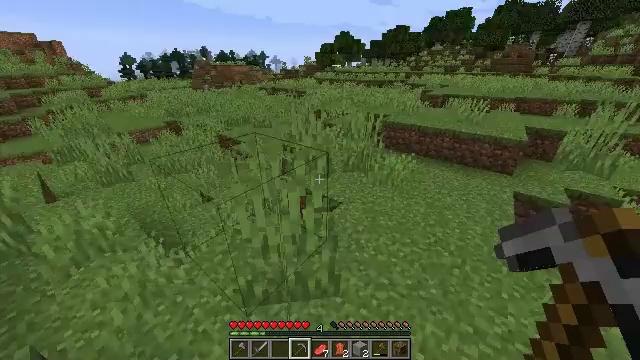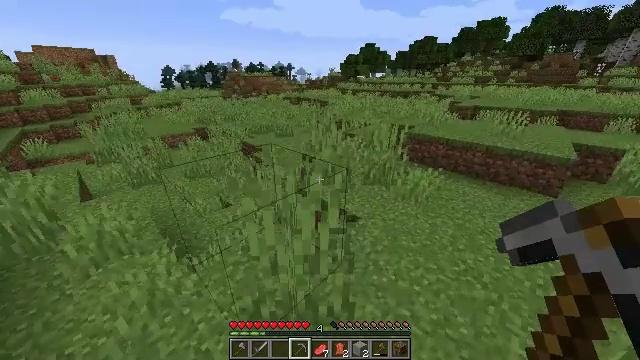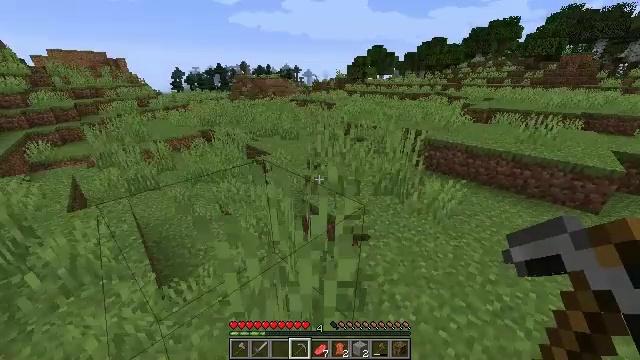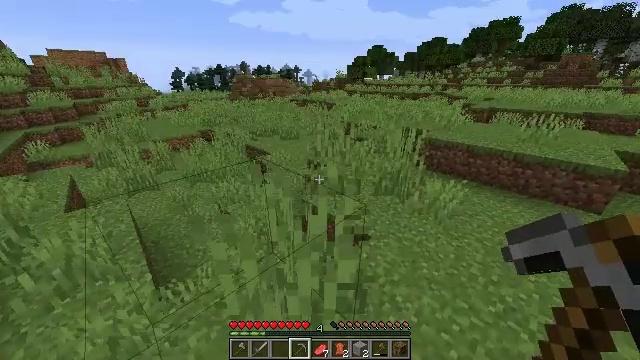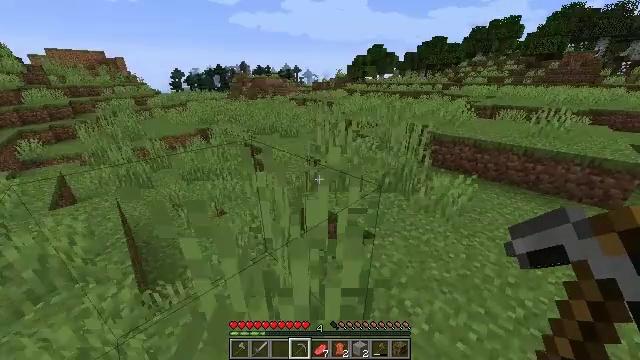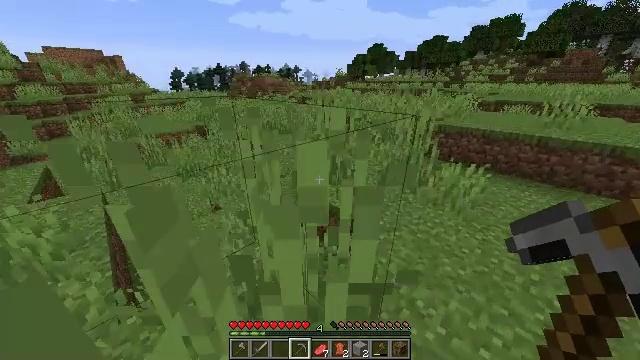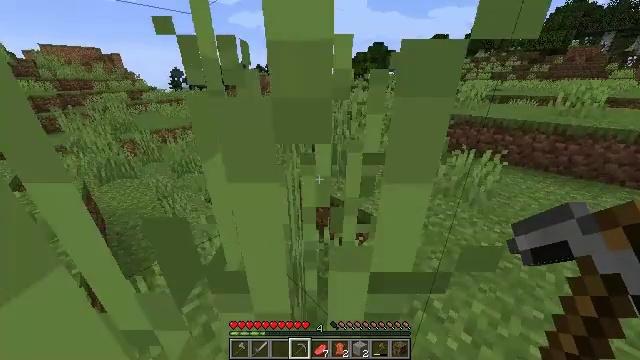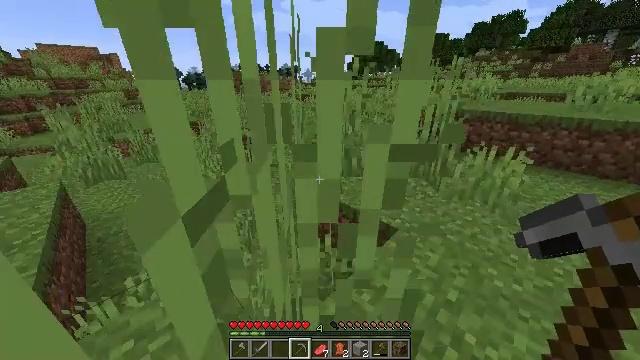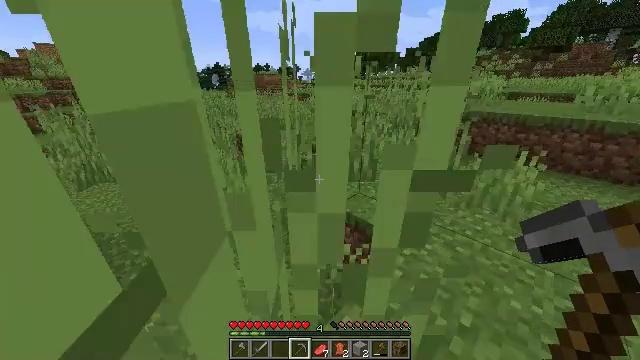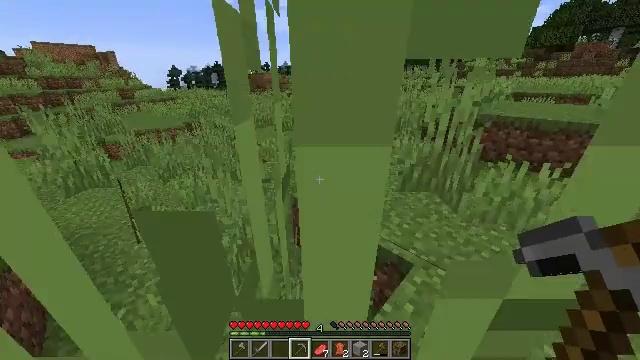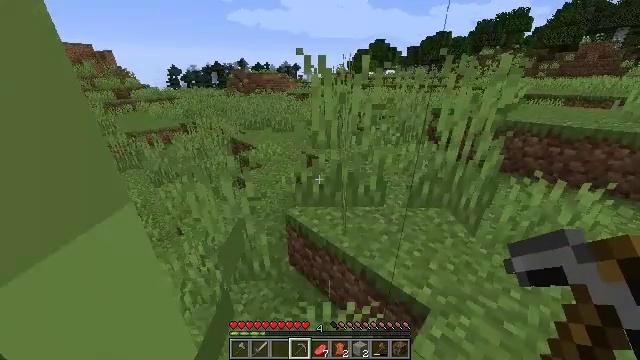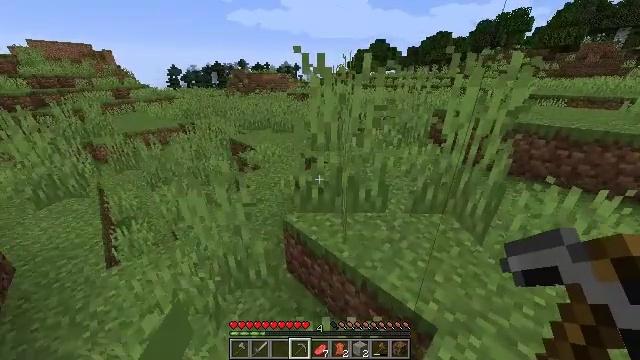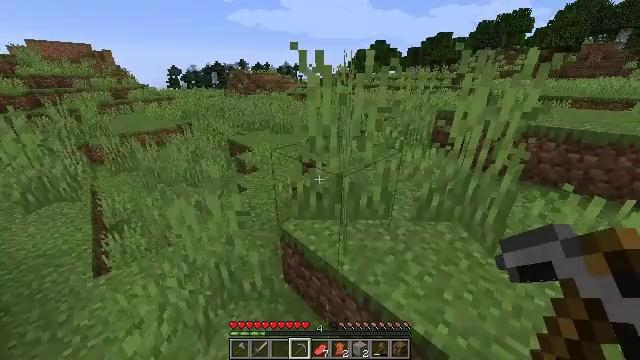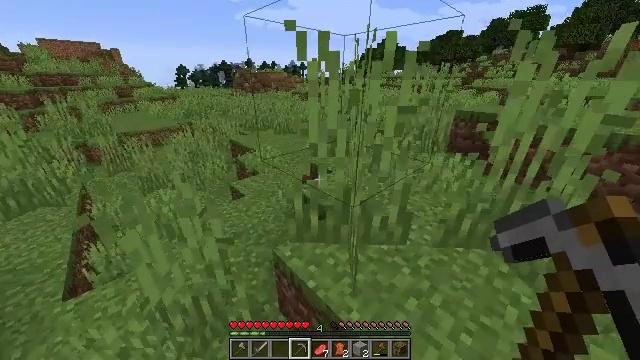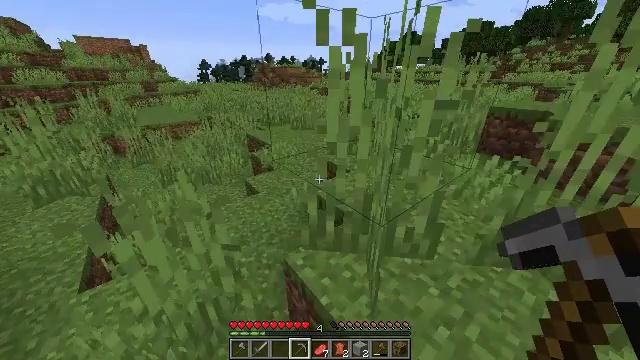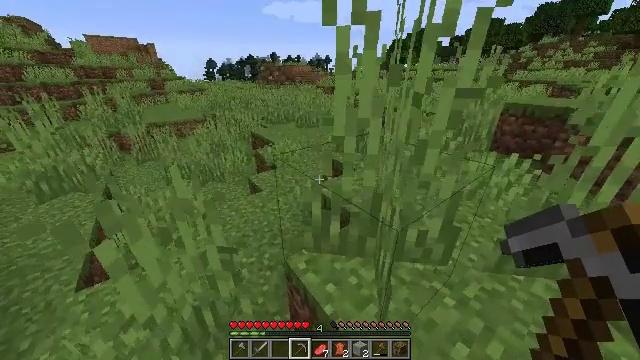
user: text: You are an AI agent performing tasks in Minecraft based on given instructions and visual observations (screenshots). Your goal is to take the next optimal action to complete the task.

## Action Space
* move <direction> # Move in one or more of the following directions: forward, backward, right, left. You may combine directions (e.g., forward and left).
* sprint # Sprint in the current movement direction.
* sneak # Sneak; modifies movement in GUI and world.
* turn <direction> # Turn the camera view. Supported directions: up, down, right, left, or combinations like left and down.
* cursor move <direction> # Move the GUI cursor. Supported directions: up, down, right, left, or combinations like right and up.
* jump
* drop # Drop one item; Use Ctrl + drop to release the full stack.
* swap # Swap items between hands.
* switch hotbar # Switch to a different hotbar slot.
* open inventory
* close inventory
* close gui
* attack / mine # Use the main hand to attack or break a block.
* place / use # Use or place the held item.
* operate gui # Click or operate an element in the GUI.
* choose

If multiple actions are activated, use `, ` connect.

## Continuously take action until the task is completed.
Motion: motion action
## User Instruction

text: Mine tall grass from the ground.
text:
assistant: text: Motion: move forward, turn left and up
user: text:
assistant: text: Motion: move forward, turn left
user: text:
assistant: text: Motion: move forward
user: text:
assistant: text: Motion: move forward
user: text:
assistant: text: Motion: move forward
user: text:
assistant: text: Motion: move forward
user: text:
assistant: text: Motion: move forward
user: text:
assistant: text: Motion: move forward, sprint
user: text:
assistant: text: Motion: move forward, sprint
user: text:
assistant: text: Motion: move forward, sprint
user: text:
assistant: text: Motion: move forward, sprint
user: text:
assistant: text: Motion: move forward, sprint
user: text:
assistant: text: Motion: move forward, sprint, turn left
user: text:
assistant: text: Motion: move forward, turn left and down
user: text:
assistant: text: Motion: move forward, turn left
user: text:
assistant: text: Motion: move forward
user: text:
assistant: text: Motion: move forward and move right
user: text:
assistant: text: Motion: move forward and move right
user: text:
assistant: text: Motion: move forward and move right, jump
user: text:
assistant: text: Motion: move forward and move right, jump
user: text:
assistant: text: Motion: move forward, jump
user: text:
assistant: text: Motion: move forward, jump
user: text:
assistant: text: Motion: move forward
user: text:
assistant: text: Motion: move forward
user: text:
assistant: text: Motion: move forward
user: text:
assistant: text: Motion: move forward
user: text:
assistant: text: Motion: move forward
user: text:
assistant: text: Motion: move forward
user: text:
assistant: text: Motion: move forward
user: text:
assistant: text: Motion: move forward